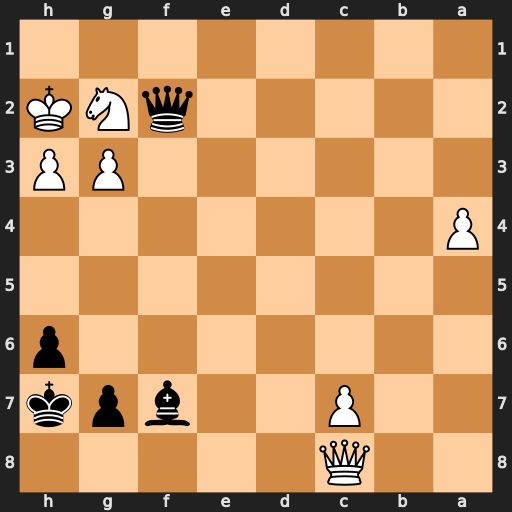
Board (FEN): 2Q5/2P2bpk/7p/8/P7/6PP/5qNK/8
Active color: b
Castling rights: -
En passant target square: -
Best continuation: Bd5 Qf5+ Qxf5